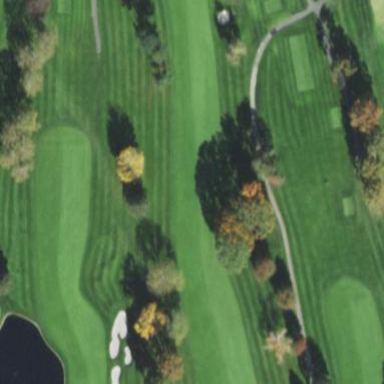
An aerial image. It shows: Golf fairway surrounded by grass.